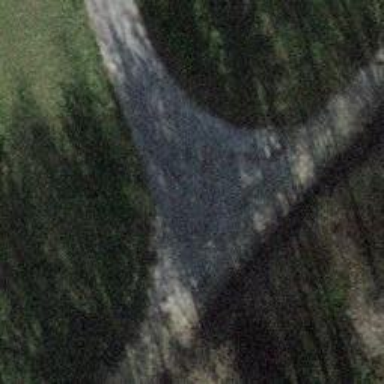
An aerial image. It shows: Gravel track with grade2 tracktype.